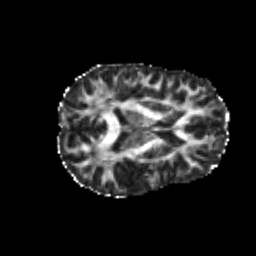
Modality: FA
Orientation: axial
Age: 21
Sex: female
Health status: healthy
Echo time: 0.074 s